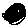
Label: car